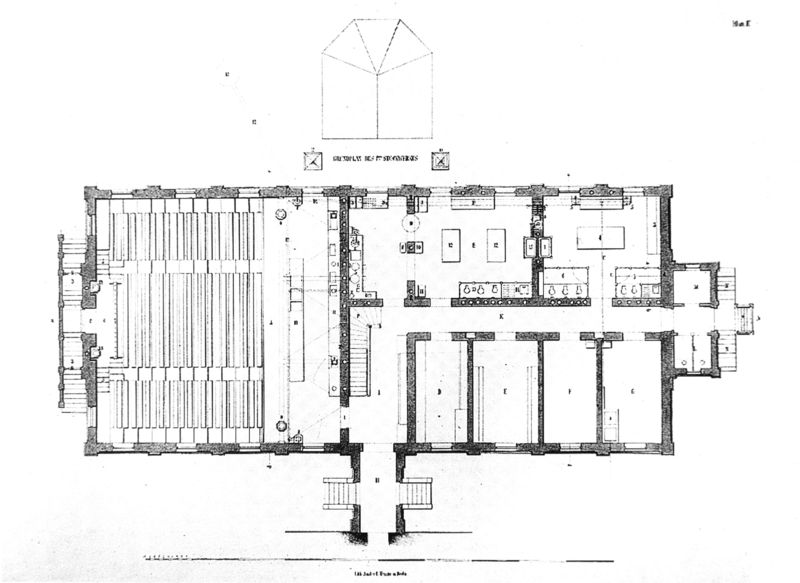
Titel: Chemisches Laboratorium München, Arcisstraße 1 (heute Meiserstr.) - Grundriss 1.OG
Künstler: August von Voit
Institution: (Seriendruck)
Schlagwörter: weiß, fenster, grau, raum, schwarz, tisch, tische, tür, zeichnung, zimmer, gebäude, haus, wand, architektur, kirche, innen, theater, schrift, papier, türen, schule, grafik, graphik, linien, türe, bank, saal, treppe, treppen, stufen, kammer, tor, halle, wände, eingang, gang, außen, wohnhaus, rechteck, dom, druck, schwarz-weiß, grafisch, text, beschriftung, quer, schraffiert, flur, räume, entwurf, kopie, altar, bänke, rom, druckg, chwarz, mauern, treppenhaus, plan, room, einrichtung, sitzbank, schraffierung, bau, riss, grundriss, kreuzgang, aufriss, architekturzeichnung, maßstab, profanbau, bauplan, polygon, raumfolge, thermen, kammern, universität, becke, hörsaal, gang flur, tabel, schlechte auflösung, katedrale, ansicht von oben, räume schwarz weiss, keine beschriftung